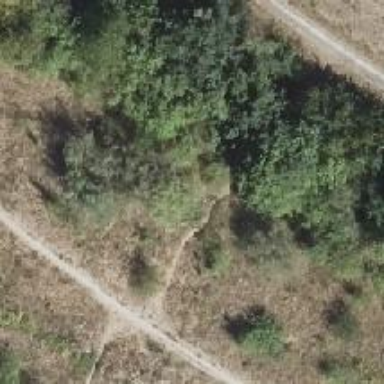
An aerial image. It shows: Dirt path.